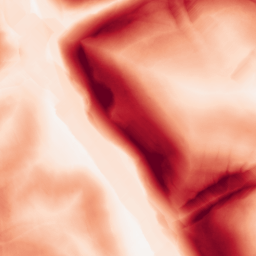
Category: morphological
Decomposition family: morphological_gradient
Decomposition parameters: size: 15
shape: diamond
Upsampling method: sinc_blackman
Upsampling parameters: scale: 2
kernel_size: 8
Upsampling scale: 2